Interaction volume radius: 10 \u00c5
Interaction volume height: 15 \u00c5
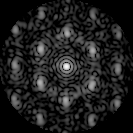
Disorder parameter: 0.5455